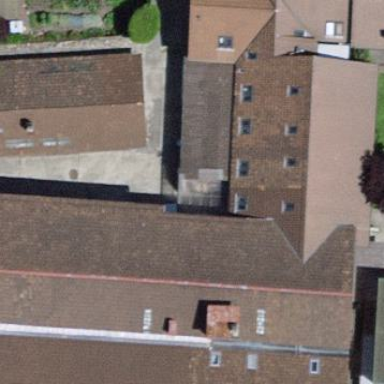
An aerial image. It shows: Warehouse building.